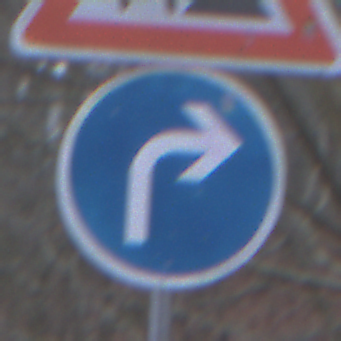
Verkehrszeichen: VorgeschriebeneFahrtrichtungRechts
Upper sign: Arbeitsstelle
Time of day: MorningAfternoon
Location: Outdoor (Nature)
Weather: Overcast
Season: Winter
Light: Natural